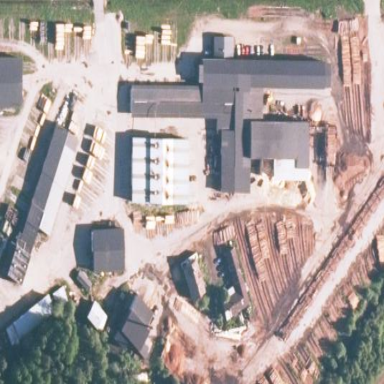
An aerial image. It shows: Industrial area with sawmill.